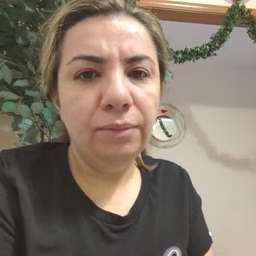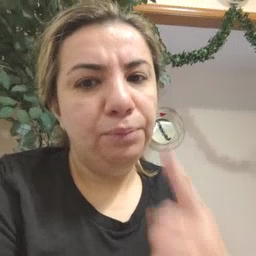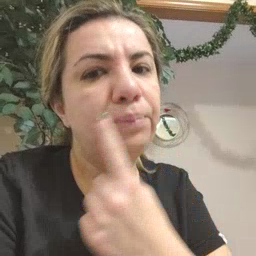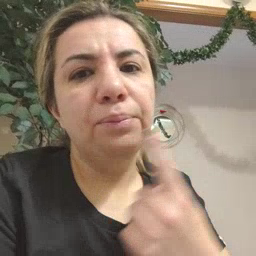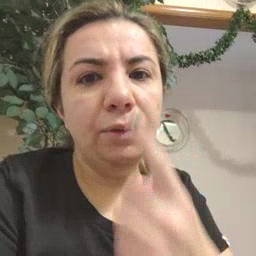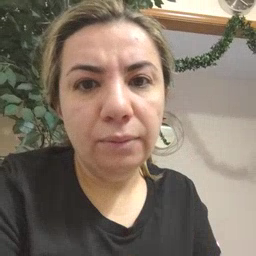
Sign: lips